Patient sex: M
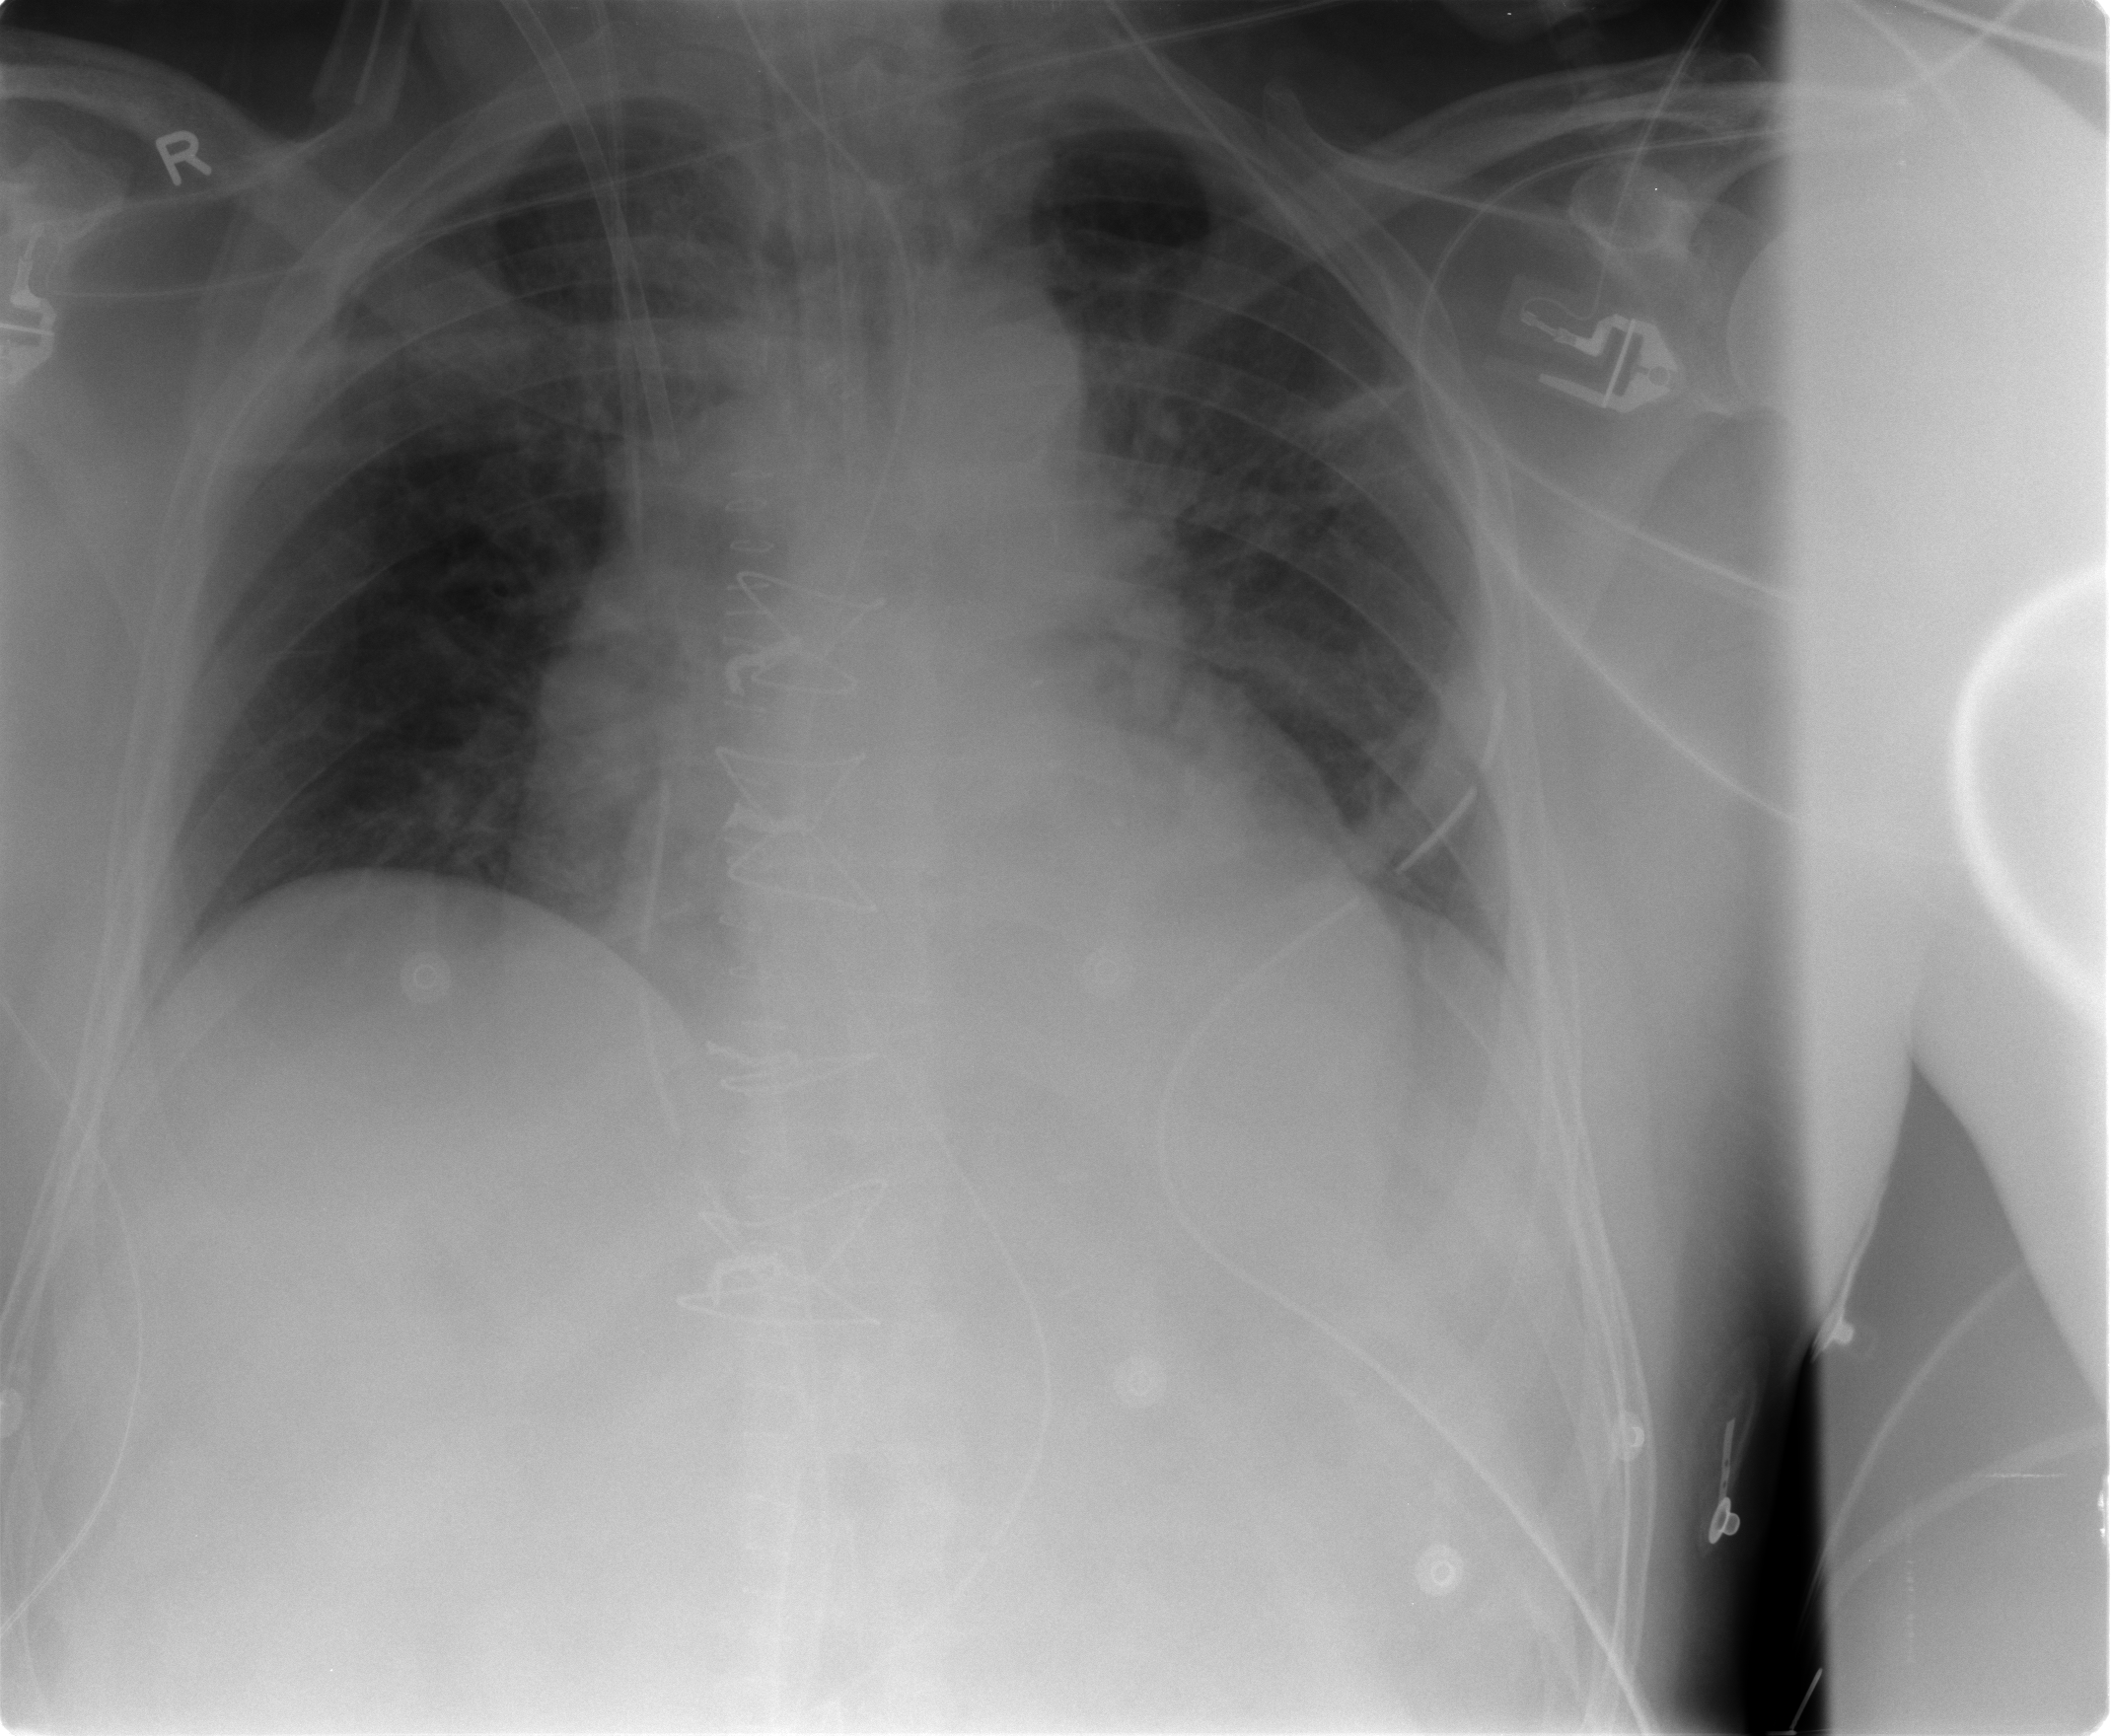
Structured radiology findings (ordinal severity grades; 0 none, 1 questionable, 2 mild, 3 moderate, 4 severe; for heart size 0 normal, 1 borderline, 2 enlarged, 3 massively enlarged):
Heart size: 2
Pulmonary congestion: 1
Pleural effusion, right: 0
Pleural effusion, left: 0
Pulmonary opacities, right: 1
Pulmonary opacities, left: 2
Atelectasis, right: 1
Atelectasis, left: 2